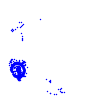
Particle: electron